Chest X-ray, PA view. Patient: 62 years old, sex M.
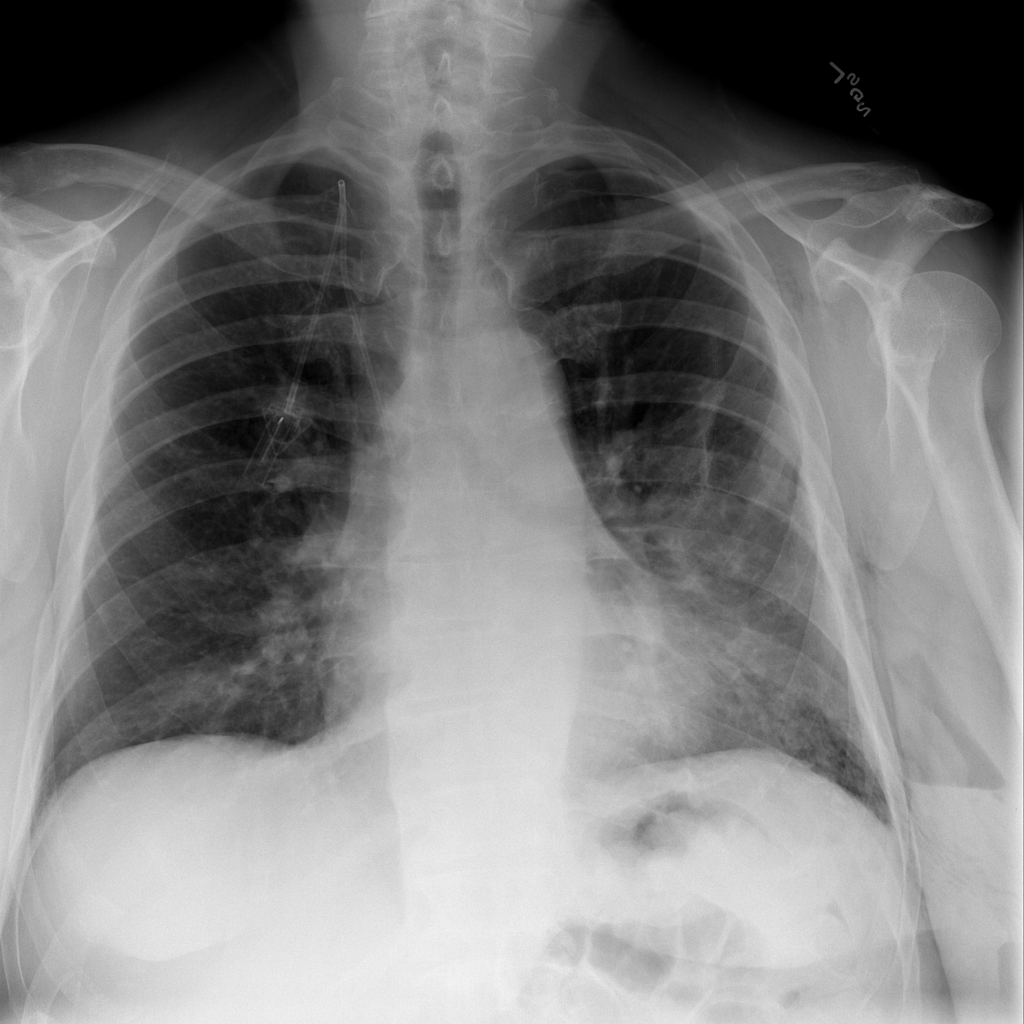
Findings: No Finding